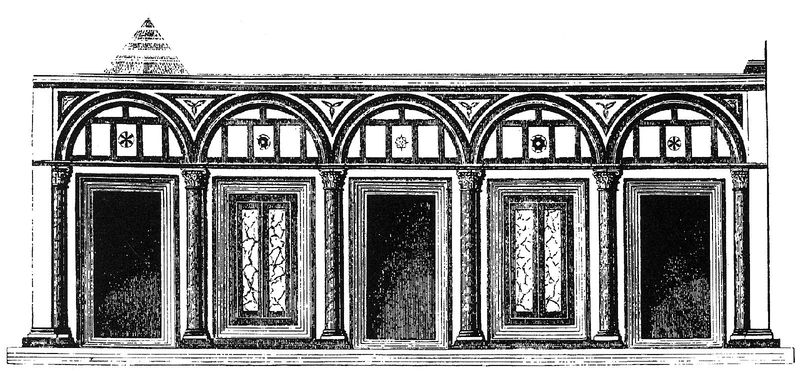
Titel: San Miniato al Monte in Florenz
Standort: Florenz, S. Miniato al Monte (EU - I - Toskana)
Schlagwörter: weiß, fenster, schwarz, skizze, säule, säulen, tür, zeichen, zeichnung, dach, gebäude, haus, muster, wand, architektur, sockel, spitze, fünf, flach, front, gotik, ansicht, bogen, fassade, türen, pilaster, rundbogen, detail, ornamente, verzierung, stufe, stufen, halle, bögen, wände, eingang, gang, arkade, druck, sterne, stich, schwarzweiß, entwurf, kapitell, fries, tore, rundbögen, rechteckig, fachwerk, pyramide, geometrie, bau, flachdach, einstöckig, neogotik, neugotik, architektu, rechtwinklig, holztäfelung, tüt, rah, täfelung, gebaäude, abgesteckt, abegesteckt